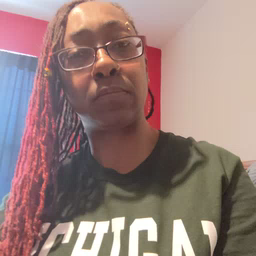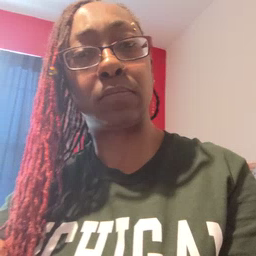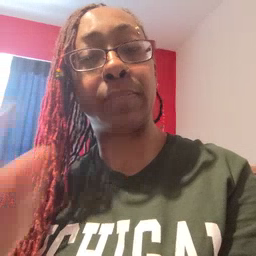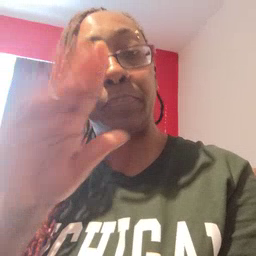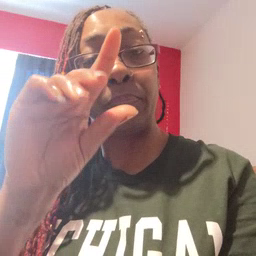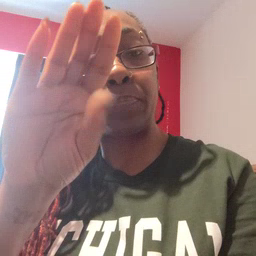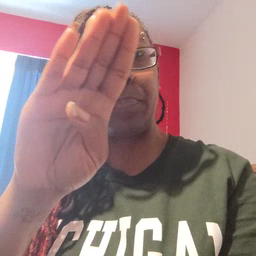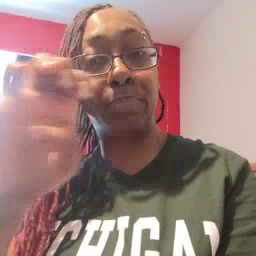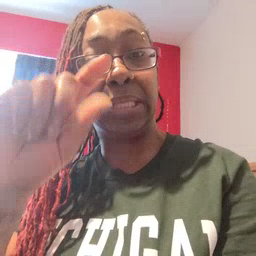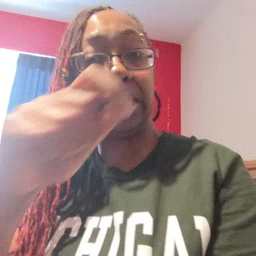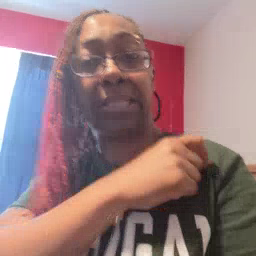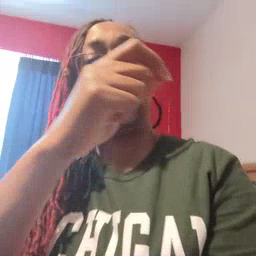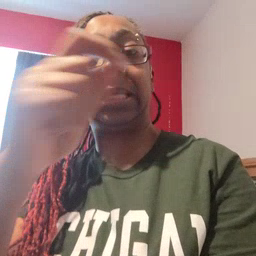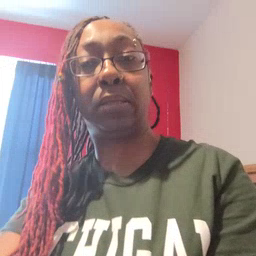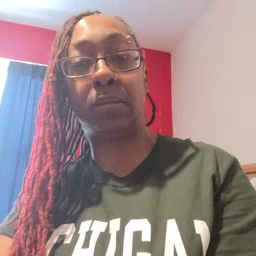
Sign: bee